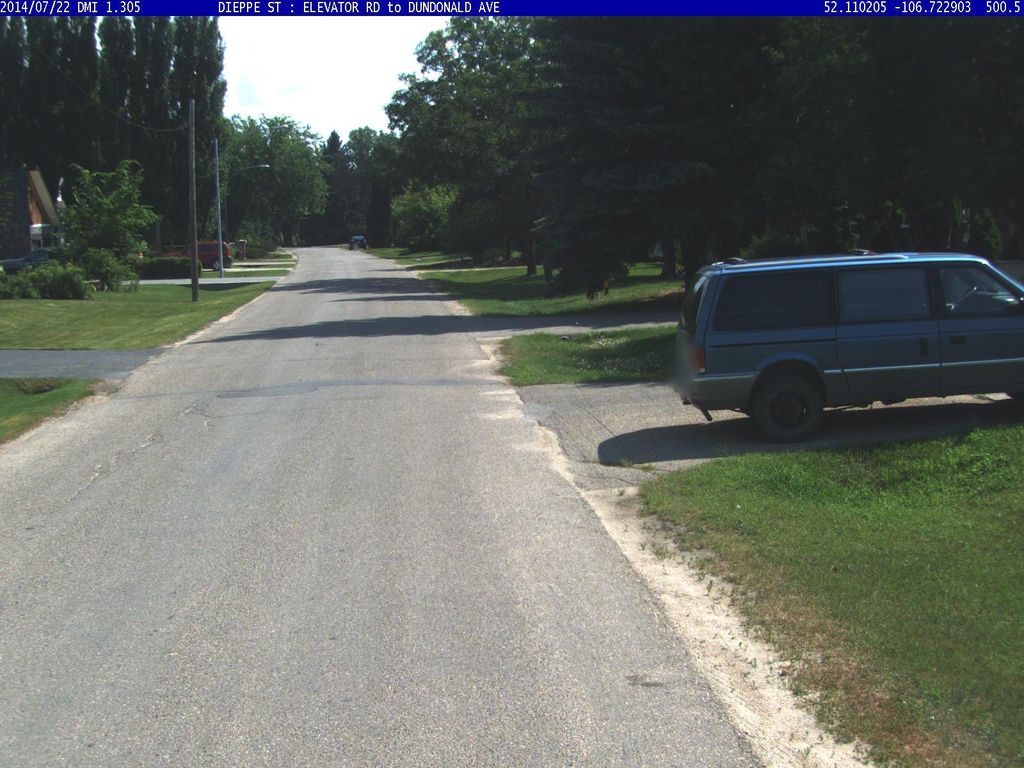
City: saskatoon